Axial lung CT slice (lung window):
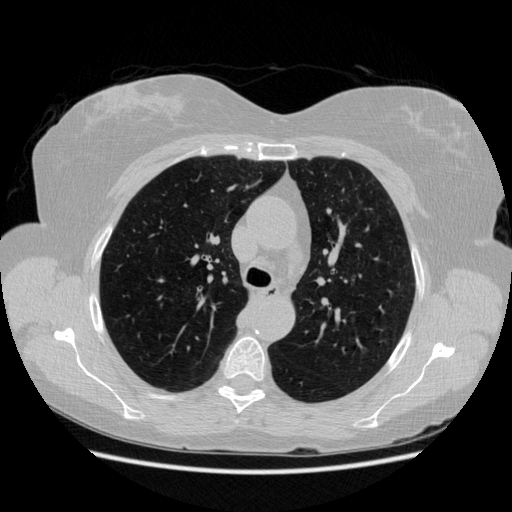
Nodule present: no